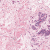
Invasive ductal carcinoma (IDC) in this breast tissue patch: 0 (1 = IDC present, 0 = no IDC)